Question: I'm getting the following (Notice the quotation marks and "..." on the wrong side) :

What I want is '"This is a very very very long comment..."'
This is the HTML Code (I'm using 'angularjs' but it doesn't work even without it):
'''
<span class="comment ng-binding">"This is a very very very long comment..."</span>
'''
This is the css for 'comment':
'''
ul#comment-list .comment-comment .comment {
color:#000;
display:block;
text-align:left
}
'''
I've checked all the settings in Chrome developer tools to make sure some stray css rule isn't messing everything up, but there's nothing wrong there, no matter what css rule I disable.
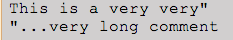
Answer: You must have 'direction:rtl;' applied to your comment element. As stated <URL>, with 'direction':
> ltr: The initial value of direction (that is, if not otherwise specified). Text and other elements go from left to right.rtl: Text and other elements go from right to left
Why, then, is the text not backwards, letter-for-letter?
<URL>
You must use a Unicode control character, as described <URL>.